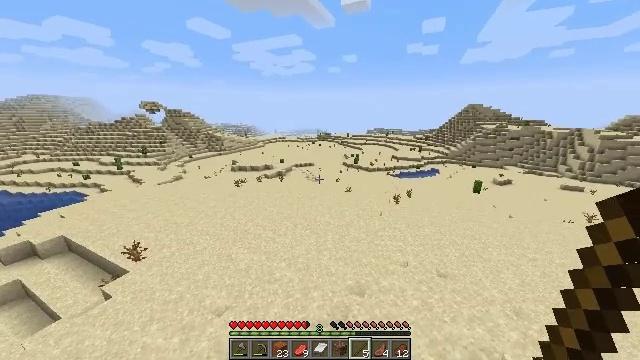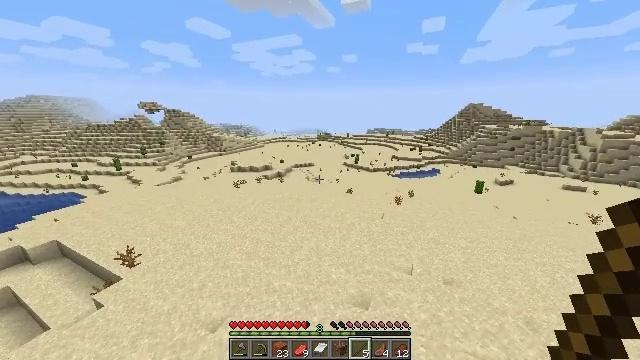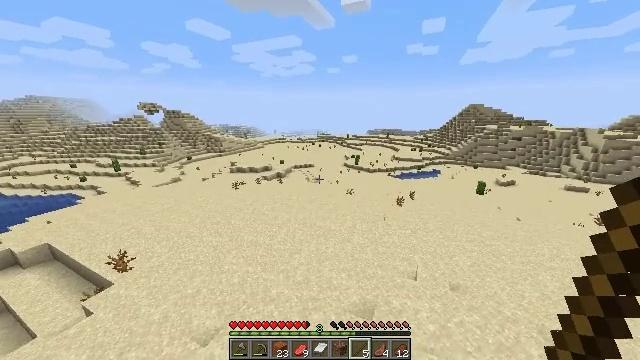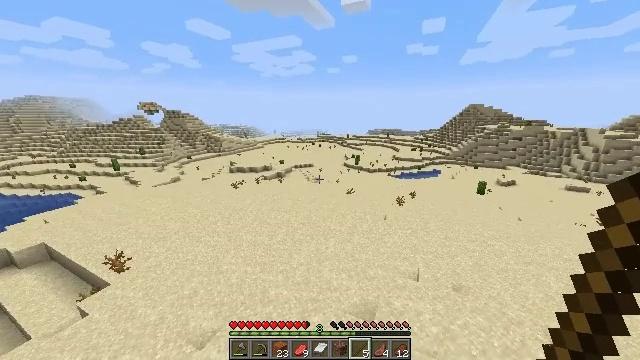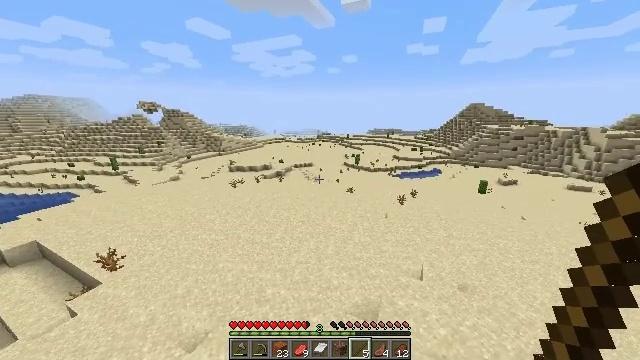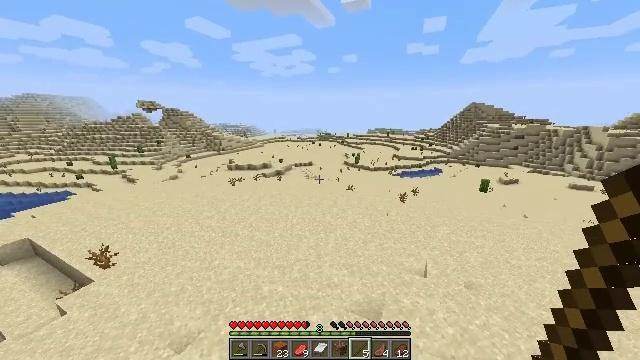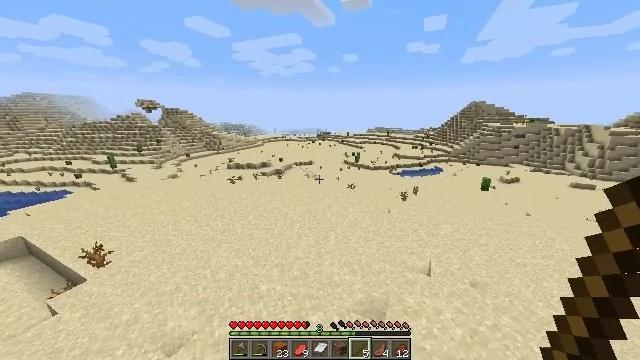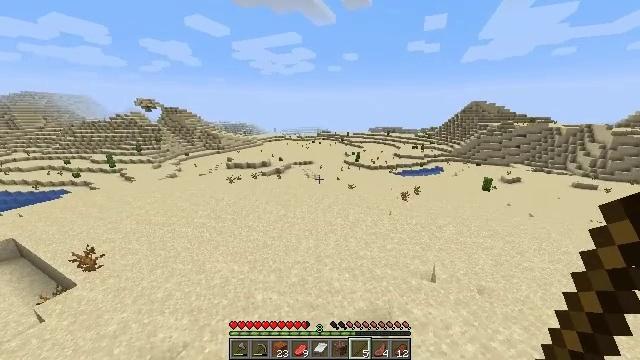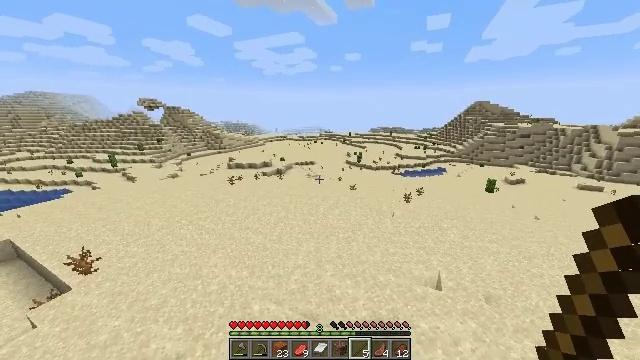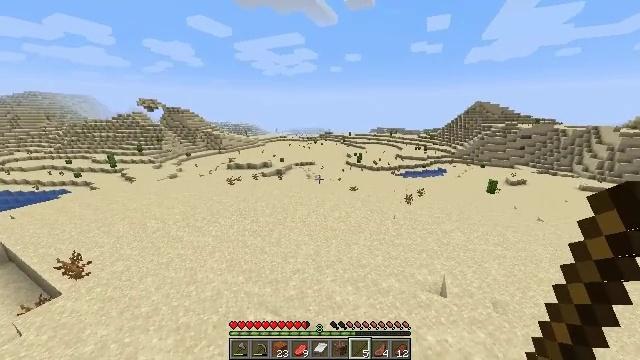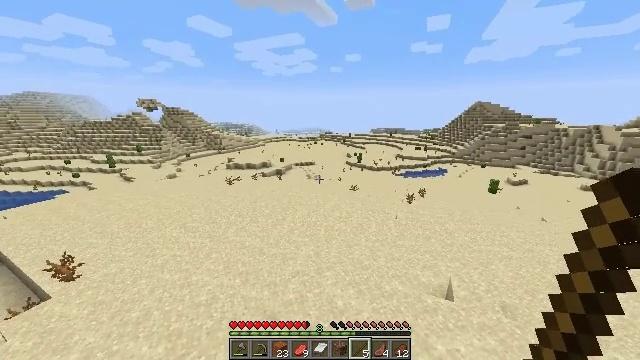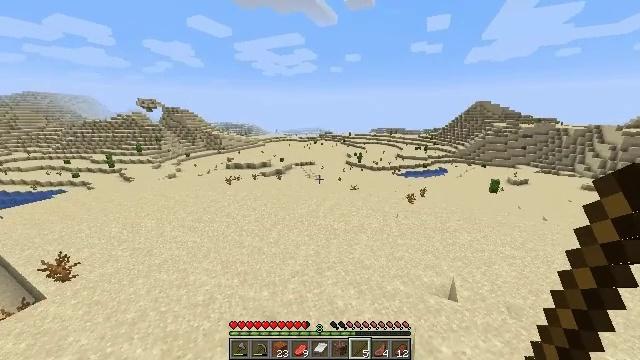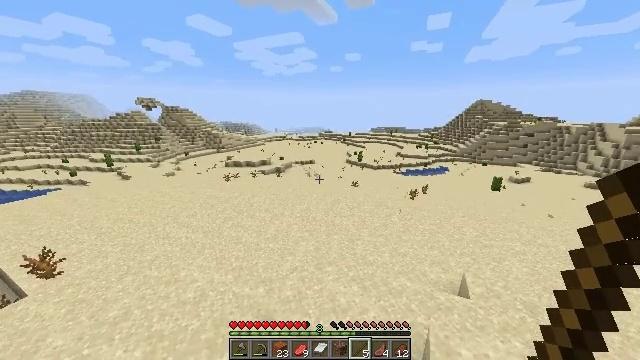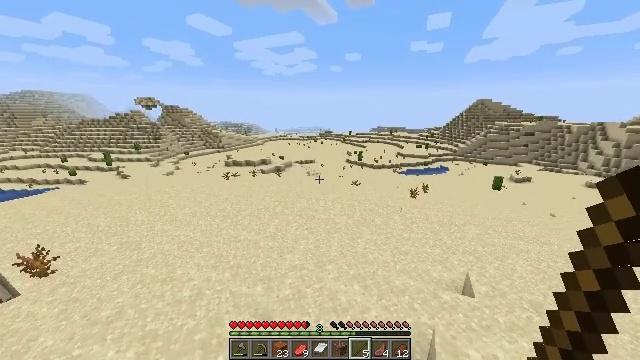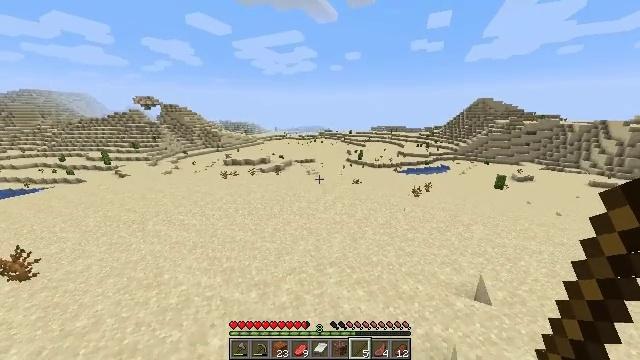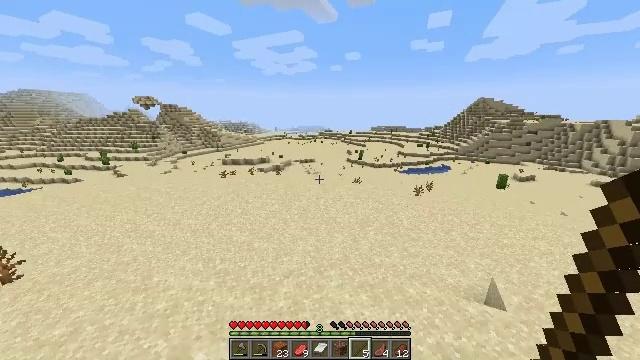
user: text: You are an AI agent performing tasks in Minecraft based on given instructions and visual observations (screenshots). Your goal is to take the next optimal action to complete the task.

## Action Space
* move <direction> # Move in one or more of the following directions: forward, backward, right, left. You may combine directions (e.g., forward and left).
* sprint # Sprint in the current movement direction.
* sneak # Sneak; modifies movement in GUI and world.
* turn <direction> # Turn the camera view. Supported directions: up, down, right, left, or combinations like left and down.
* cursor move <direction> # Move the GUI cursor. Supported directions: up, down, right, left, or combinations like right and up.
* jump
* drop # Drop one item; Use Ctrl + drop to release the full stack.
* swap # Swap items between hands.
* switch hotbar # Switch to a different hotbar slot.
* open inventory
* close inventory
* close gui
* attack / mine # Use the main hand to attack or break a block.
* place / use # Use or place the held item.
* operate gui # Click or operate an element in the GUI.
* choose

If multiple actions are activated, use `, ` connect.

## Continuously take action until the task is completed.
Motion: motion action
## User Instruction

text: Gather a dead bush.
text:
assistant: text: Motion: move forward
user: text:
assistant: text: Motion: move forward
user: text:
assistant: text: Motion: move forward
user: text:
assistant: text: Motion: move forward
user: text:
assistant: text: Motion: move forward
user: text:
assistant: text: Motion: move forward
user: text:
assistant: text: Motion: move forward
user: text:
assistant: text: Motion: move forward
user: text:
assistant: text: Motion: move forward
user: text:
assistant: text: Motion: move forward
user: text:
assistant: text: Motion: move forward
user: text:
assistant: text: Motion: move forward
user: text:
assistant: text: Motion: move forward
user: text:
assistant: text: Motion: move forward
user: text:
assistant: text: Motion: move forward
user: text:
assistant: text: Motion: move forward
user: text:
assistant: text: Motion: move forward
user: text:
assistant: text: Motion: move forward
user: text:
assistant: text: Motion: move forward
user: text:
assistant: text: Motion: move forward
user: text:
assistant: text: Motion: move forward
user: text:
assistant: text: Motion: move forward
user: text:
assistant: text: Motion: move forward
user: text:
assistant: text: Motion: move forward
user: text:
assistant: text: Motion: move forward
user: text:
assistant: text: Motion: move forward
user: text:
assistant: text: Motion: move forward
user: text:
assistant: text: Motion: move forward
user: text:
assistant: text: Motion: move forward
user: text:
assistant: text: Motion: move forward